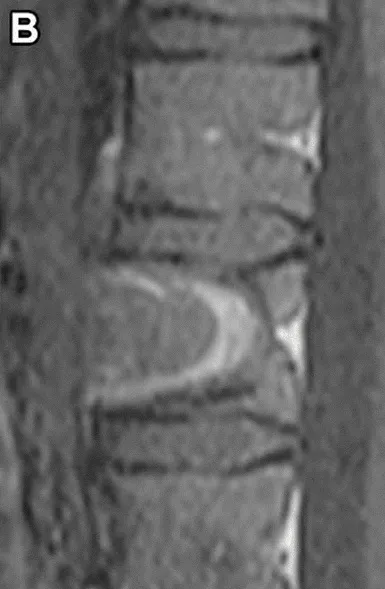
Post treatment. Sagittal showing decrease in the size of the lesion compared to baseline (Fig.
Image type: radiology (mri)